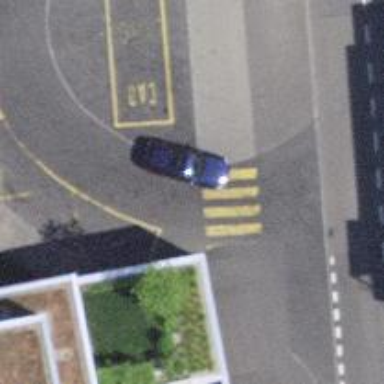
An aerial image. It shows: Marked crossing on the road.